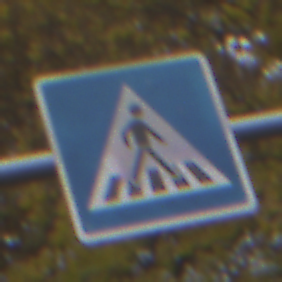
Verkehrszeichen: FussgaengerueberwegLinks
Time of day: MorningAfternoon
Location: Outdoor (Nature)
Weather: Overcast
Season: Autumn
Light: Natural